Question: I'm studying a (mobile) app where I need to get a user PIN:
a numeric "passcode" of 6/8 ciphers, input with something like this UI:

So, in a registration step, the user configure his one passcode (as it would be a password).
Let say the passcode must have a fixed size (say 8 ciphers: ********)
My question is related to a possible algorithm to verify/check the number that user choose, giving a bad rank in case of repeated ciphers or standard cipher patterns ('<PHONE>', '<PHONE>'), easily predicible by a malicious crackers...
Any idea for such an algorithm ?
At firs glance the algorithm could discourage (bad rank) a passcod containing repeated ciphers, simething like:
'''
<PHONE>
88886611
'''
or "usual" ascending/descending patterns as:
'''
<PHONE>
98765432
'''
Or numeric patterns related to personal, by example in my case, I'm born in 02 September 1963, so it could be a bad idea to have as passcode:
'''
<PHONE>
'''
Instead, sequence that appear to me as "good" could be by example these one:
'''
<PHONE>
90574808
<PHONE>
'''
Collateral question: do you think that a numeric passcode of let say 8 ciphers could be an acceptable solution as "password" to validate a payment transaction ?
BTW, I'm coding in Ruby.
thanks for your patience!
giorgio
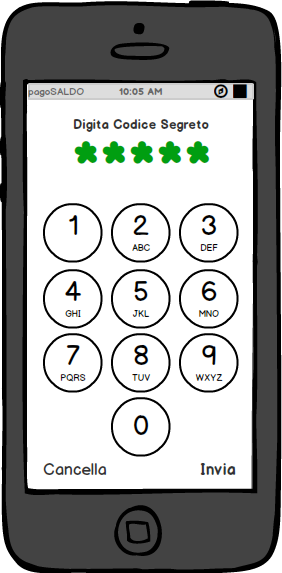
Answer: For your first 2 cases:
Number of repeated consecutive characters in the string:
'''
str = "<PHONE>"
str.chars.each_cons(2).select {|a,b| a == b}.count
#=> 4
'''
Or as @CarySwoveland pointed out this will have the same result
'''
str.size - str.squeeze.size
#=> 4
'''
Number of incremented characters
'''
str = "<PHONE>"
str.chars.map(&:to_i).each_slice(2).select {|a,b| (a + 1) == b || (a - 1) == b }.count
#=> 4
#note this will also return 4 for "<PHONE>"
# you could also use str.chars.map(&:to_i).each_cons(2).select {|a,b| (a + 1) == b || (a - 1) == b }.count
# This will return 7 for "<PHONE>" and still return 4 for "<PHONE>"
'''
You could combine the above 2 as well like
'''
str = "<PHONE>"
str.chars.map(&:to_i).each_cons(2).select {|a,b| (a + 1) == b || (a - 1) == b || a == b }.count
#=> 6
'''
As for the "personal" issue if you have the birth day then something as simple as this should work:
'''
require 'date'
birth_day = Date.new(1963,9,2)
str = "<PHONE>"
str == birth_day.strftime("%d%m%Y")
#=> true
'''
Although for the last one I would suggest comparing multiple formats e.g. '%Y%m%d' and '%m%d%Y' etc. you could even do something like
'''
str.chars.sort == birth_day.strftime("%d%m%Y").chars.sort
#=> true
'''
To make sure they don't just use those numbers in some jumbled format.
Hopefully this would get you started since I don't know what your thresholds are for "good" and "bad" these are just suggestions for checking the values. Although it seems the definition for "good" should just be not "bad". Sort of like a validity check.
If I were to suggest a score of < 4 using methods 1 and 2 (or the combination method) && not an assortment of birth_day numbers would probably be sufficient e.g.
'''
def tester(str,birth_date)
return false if ![6,8].include?(str.size)
b_day = birth_date.strftime("%Y%m%d").chars.sort
str.chars.map(&:to_i).each_cons(2).select do |a,b|
(a + 1) == b ||
(a - 1) == b ||
a == b
end.count < 4 && b_day != str.chars.sort
end
tester("<PHONE>",Date.new(1963,9,2))
#=> false
tester("<PHONE>",Date.new(1963,9,2))
#=> true
'''
Seems like it works with your examples
'''
arry = ["<PHONE>","88886611","<PHONE>","98765432","<PHONE>","<PHONE>","90574808","<PHONE>"]
Hash[arry.map{|v| [v,tester(v,Date.new(1963,9,2))]}]
#=>=> {"<PHONE>"=>false, "88886611"=>false,
"<PHONE>"=>false, "98765432"=>false,
"<PHONE>"=>false, "<PHONE>"=>true,
"90574808"=>true, "<PHONE>"=>true}
'''